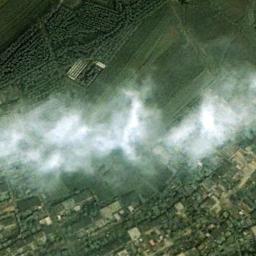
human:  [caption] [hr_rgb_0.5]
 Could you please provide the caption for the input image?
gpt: Light white clouds over the city .

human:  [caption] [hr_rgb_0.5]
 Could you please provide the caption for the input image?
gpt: There was a little white cloud floating above the hill .

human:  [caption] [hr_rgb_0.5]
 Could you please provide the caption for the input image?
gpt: The white cloud is above some houses and farmland .

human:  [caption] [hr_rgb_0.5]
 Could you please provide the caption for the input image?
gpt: The stratocumulus are located above the green farmland and the village .

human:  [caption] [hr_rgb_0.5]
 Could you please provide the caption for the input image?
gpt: There are some gauzy white clouds over many green farmlands .